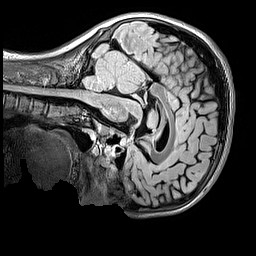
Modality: FLAIR
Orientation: sagittal
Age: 10
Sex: male
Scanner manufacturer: siemens
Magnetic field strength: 3 T
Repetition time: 5 s
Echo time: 0.388 s